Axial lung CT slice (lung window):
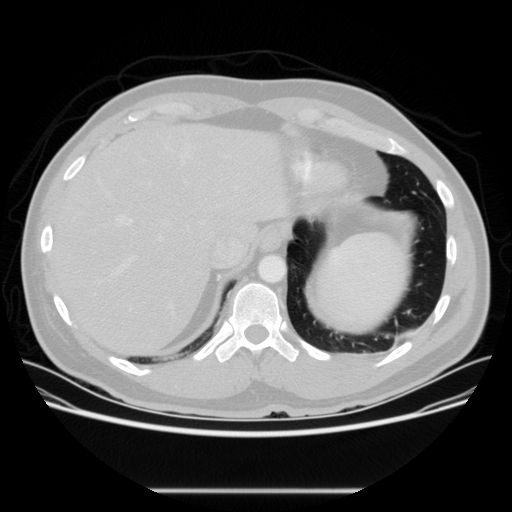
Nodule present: no